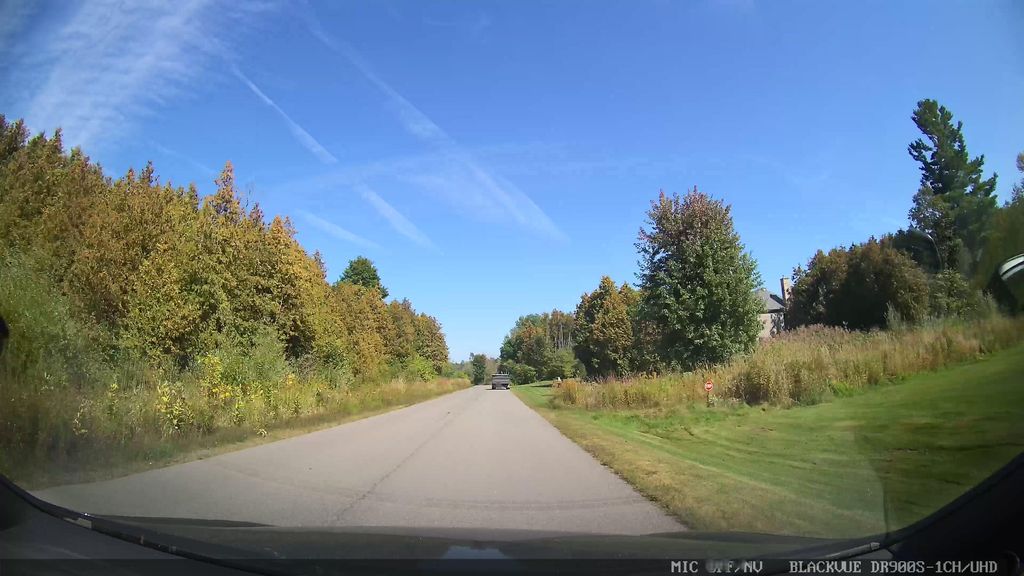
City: ottawa-gatineau